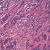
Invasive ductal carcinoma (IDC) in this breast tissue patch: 1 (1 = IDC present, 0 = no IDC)